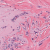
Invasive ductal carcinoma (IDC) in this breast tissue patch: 1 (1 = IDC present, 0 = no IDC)